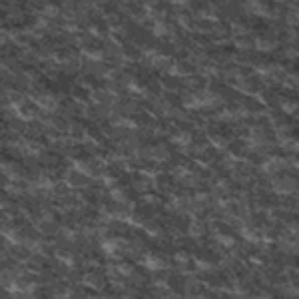
Label: frost